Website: ulta-beauty
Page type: delivery-shipping
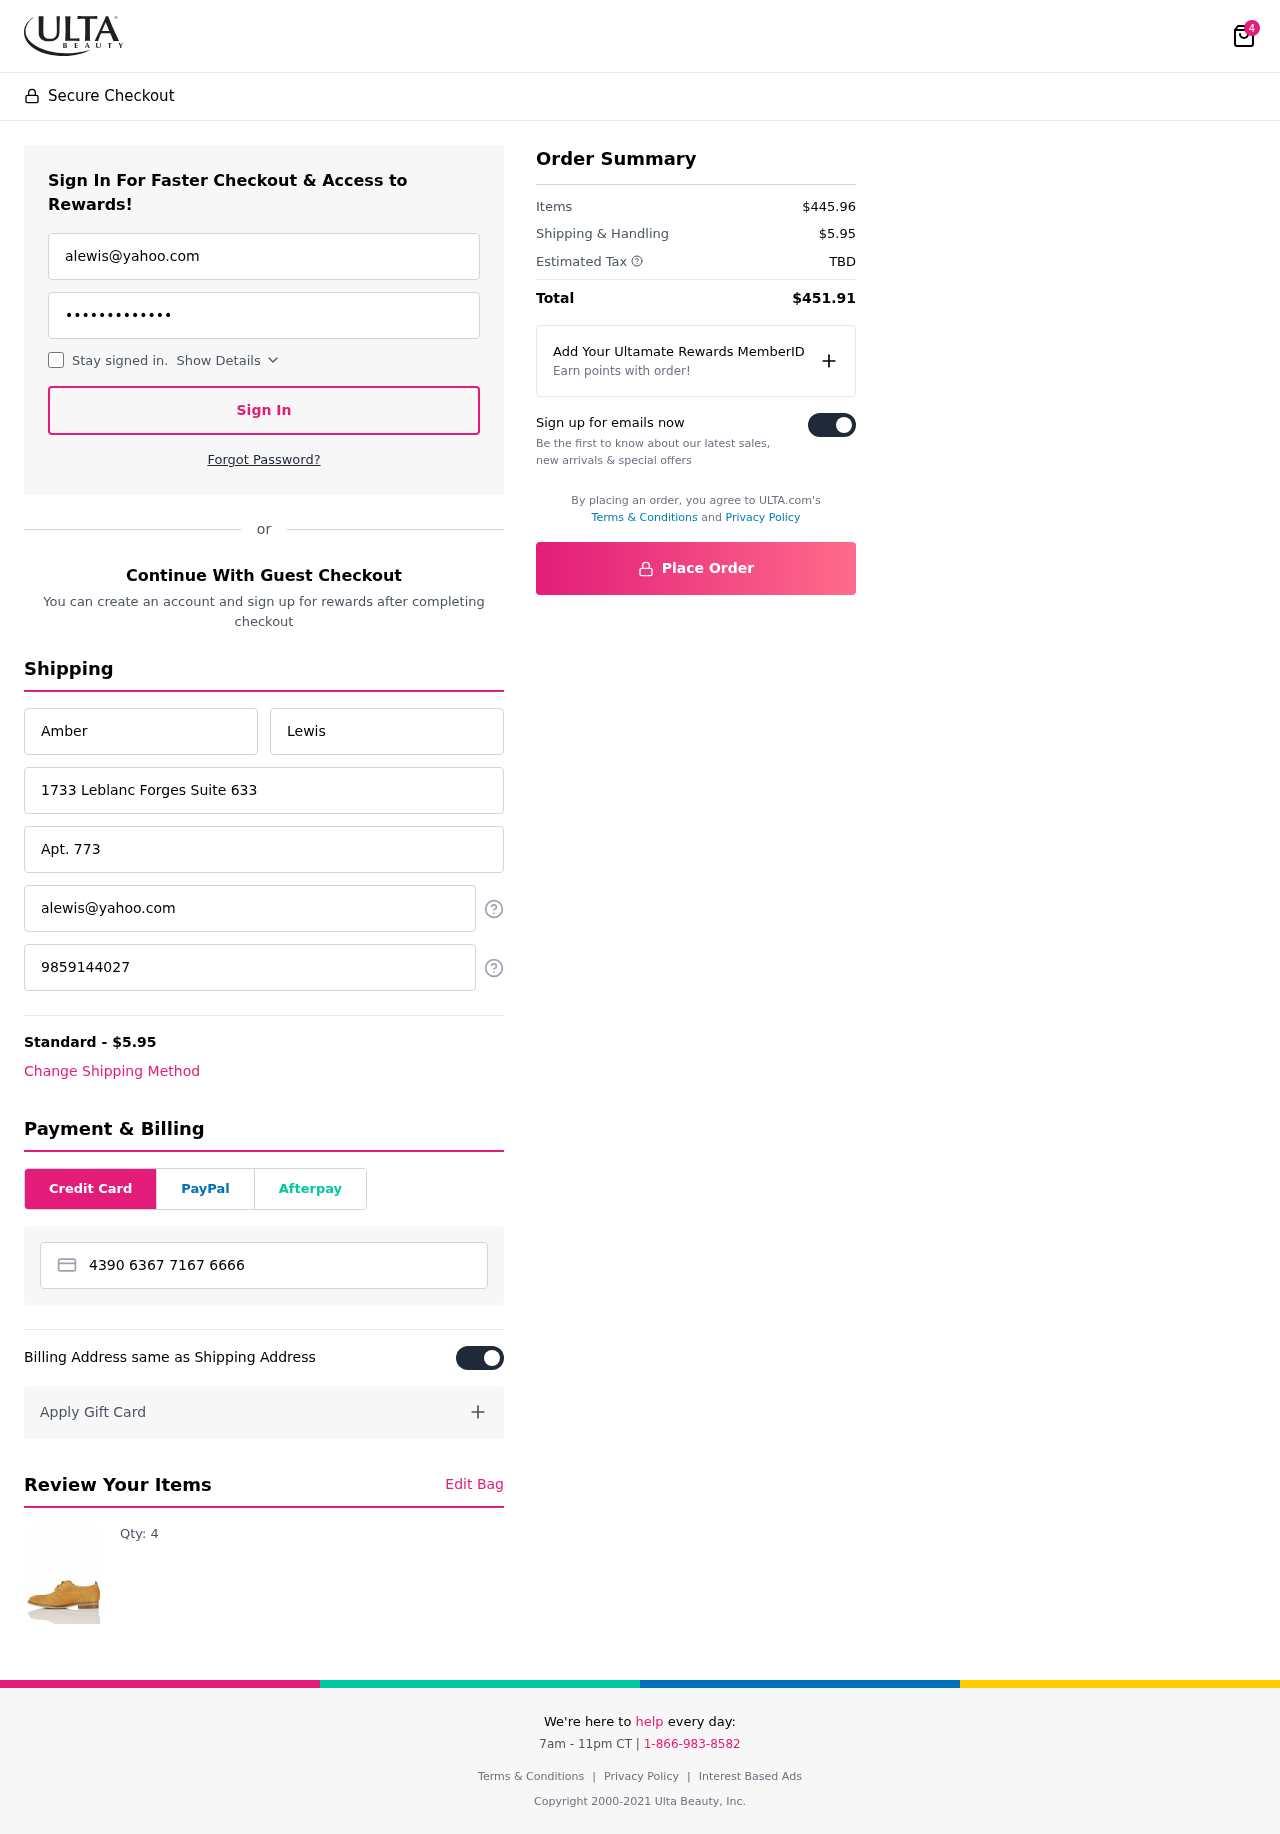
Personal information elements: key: PII_CARD_NUMBER
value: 4390 6367 7167 6666
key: PII_EMAIL
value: alewis@yahoo.com
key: PII_EMAIL2
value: alewis@yahoo.com
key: PII_FIRSTNAME
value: Amber
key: PII_LASTNAME
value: Lewis
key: PII_PHONE
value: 9859144027
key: PII_STREET
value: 1733 Leblanc Forges Suite 633
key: PII_STREET2
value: Apt. 773
Product elements: key: PRODUCT1_QUANTITY
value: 4
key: PRODUCT1
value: Qty: 4
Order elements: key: ORDER_NUM_ITEMS
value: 4
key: ORDER_SHIPPING_COST
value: $5.95
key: ORDER_SUBTOTAL
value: $445.96
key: ORDER_TAX
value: TBD
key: ORDER_TOTAL
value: $451.91